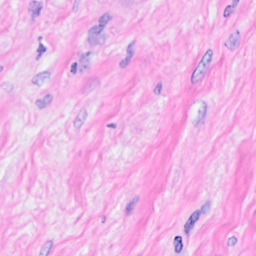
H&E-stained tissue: Breast